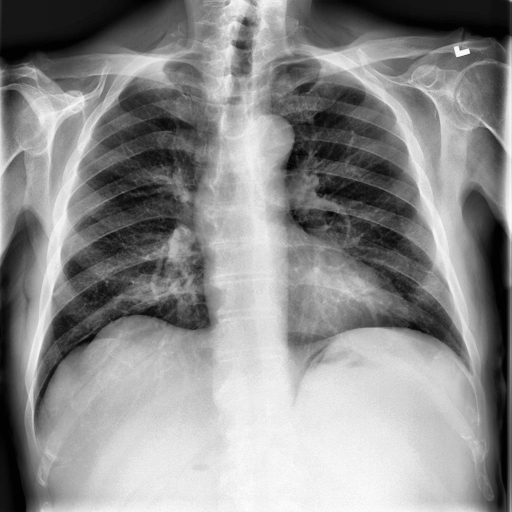
Finding: NORMAL